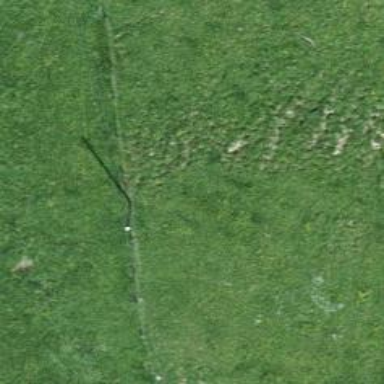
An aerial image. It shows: Minor power line.